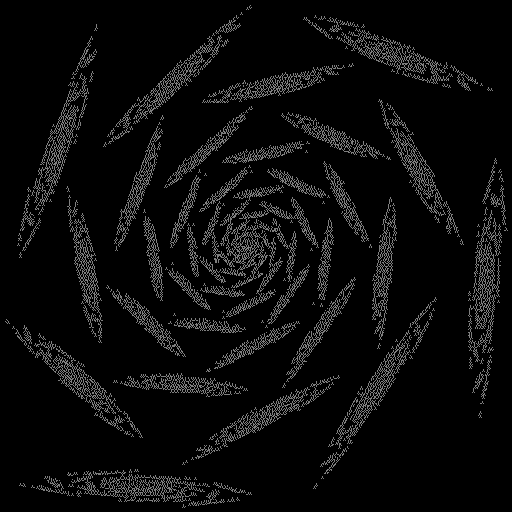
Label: rose